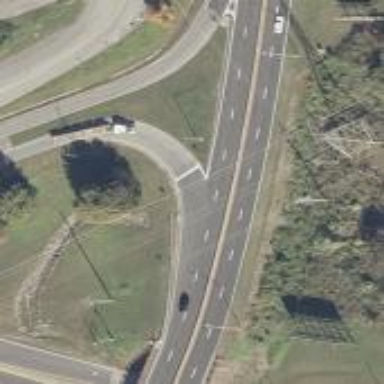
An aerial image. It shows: Trunk link highway with asphalt surface.